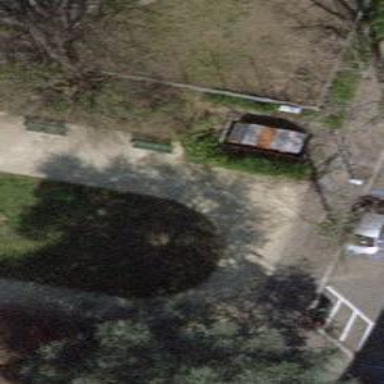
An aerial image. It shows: Bench.